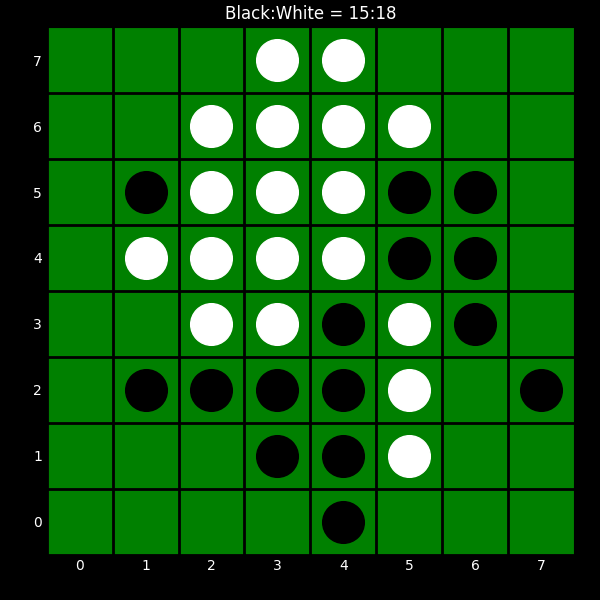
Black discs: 15
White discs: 18